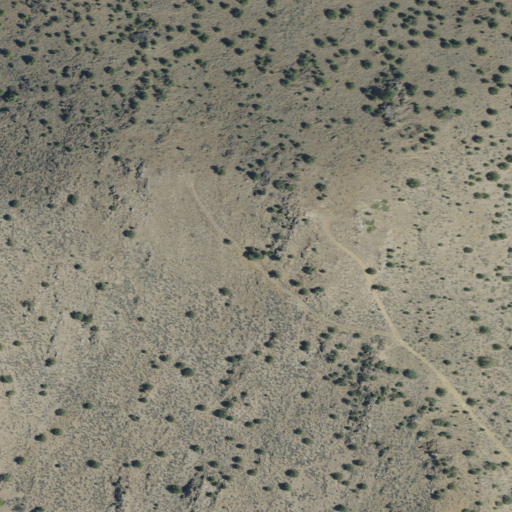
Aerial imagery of mountain in California named Yellow Butte containing shrub, grassland, and evergreen forest